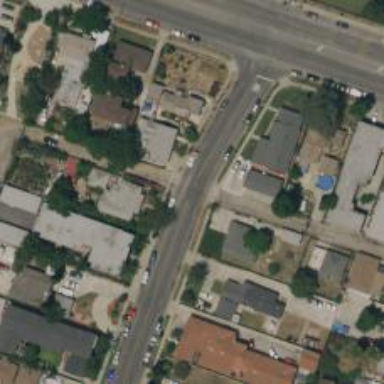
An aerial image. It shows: Alley classified as service road.